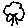
Label: tree